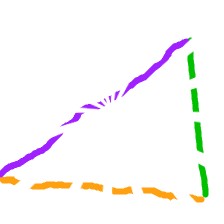
Shape: triangle